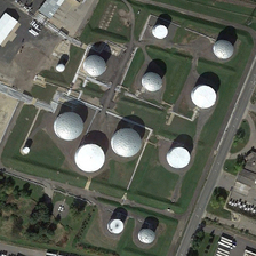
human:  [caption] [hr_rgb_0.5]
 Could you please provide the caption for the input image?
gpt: There are some metal spherical tanks and some white cylindrical tanks on the lawn, surrounded by truck parking lots.

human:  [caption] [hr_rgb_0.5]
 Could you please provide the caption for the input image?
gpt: Some metal spherical tanks and some white cylindrical trays are placed on the lawn, surrounded by truck parking lots.

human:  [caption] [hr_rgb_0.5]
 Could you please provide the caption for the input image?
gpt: there are six silvery columnar tanks and six white columnar tanks in the grassland near a straight road .

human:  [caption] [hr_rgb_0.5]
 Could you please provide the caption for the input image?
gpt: several tanks are linked together with pipes alongside this straight road .

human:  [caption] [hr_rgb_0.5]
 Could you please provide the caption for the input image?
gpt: There are some spherical metal cans and some white cylindrical cans on the lawn, surrounded by truck parking lots.